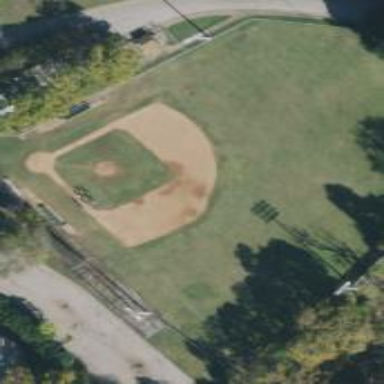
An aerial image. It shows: Baseball pitch for leisure land.